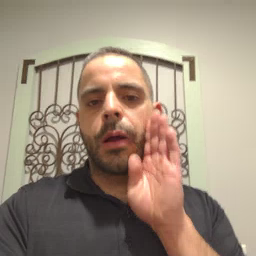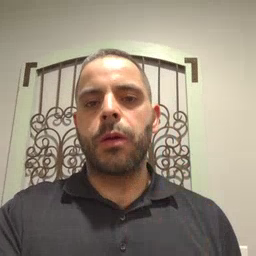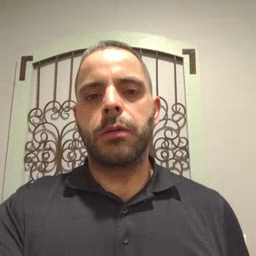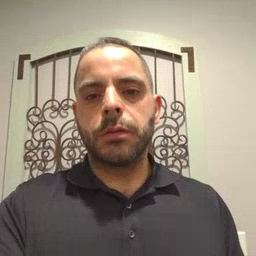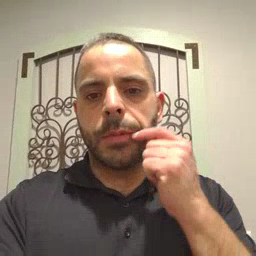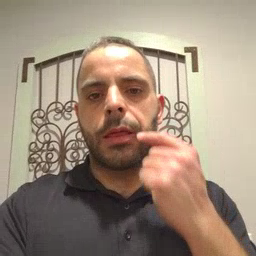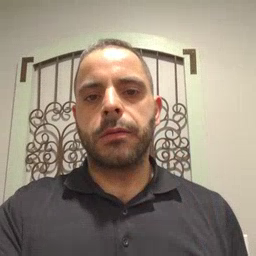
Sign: smile